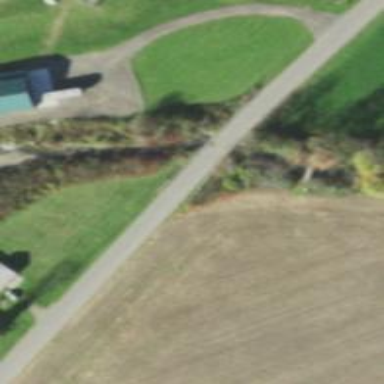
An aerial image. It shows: Unclassified road with asphalt surface running over bridge.